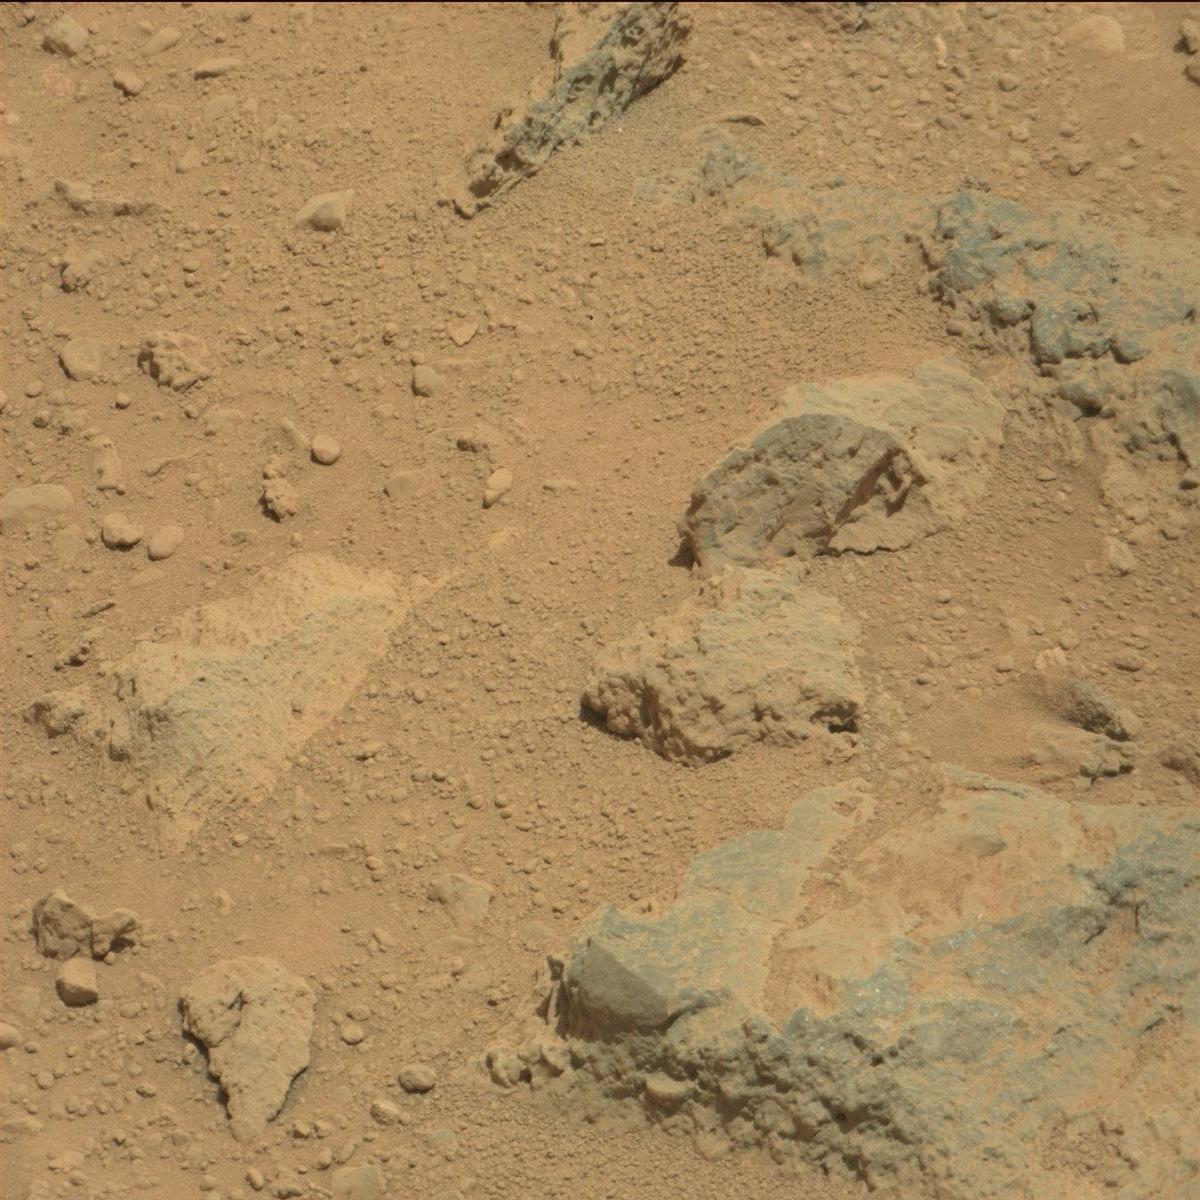
Terrain classes present: Bedrock, Sand / Soil